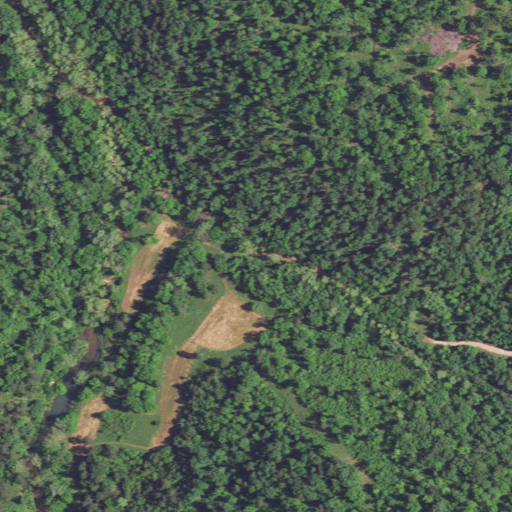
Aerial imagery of valley in Missouri named Rocky Hollow containing deciduous forest, evergreen forest, and mixed forest